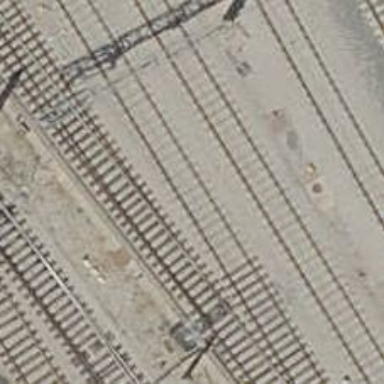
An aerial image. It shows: Railway yard with electrified contact lines.